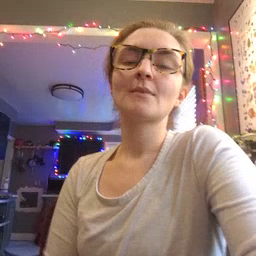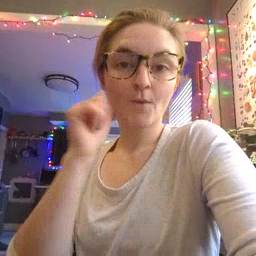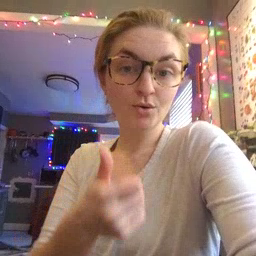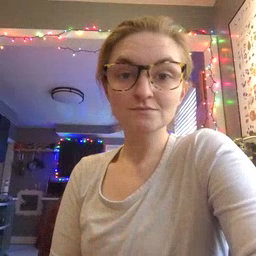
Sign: tomorrow